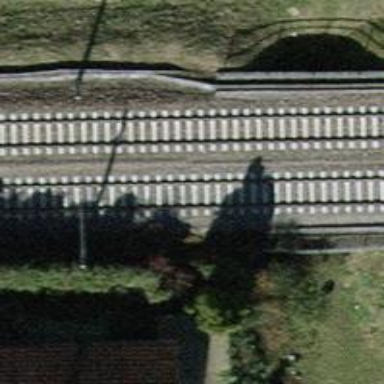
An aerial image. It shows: Single-track railway bridge with electrified contact line.